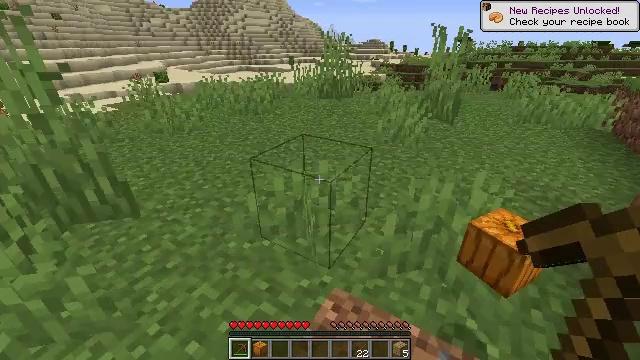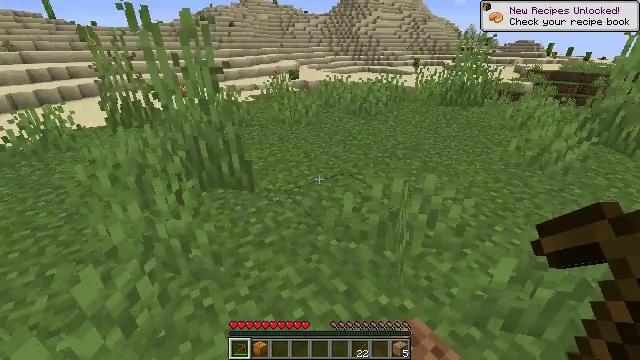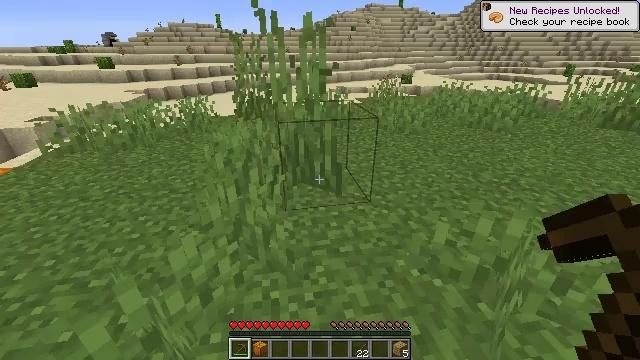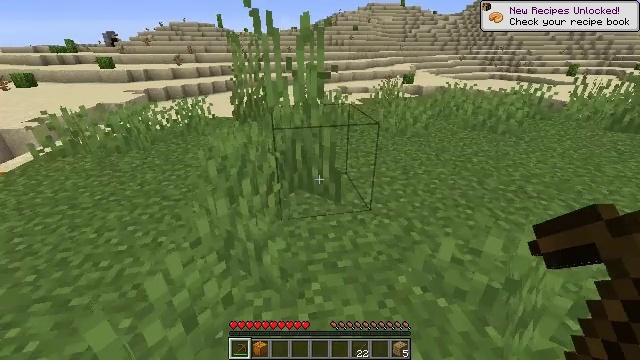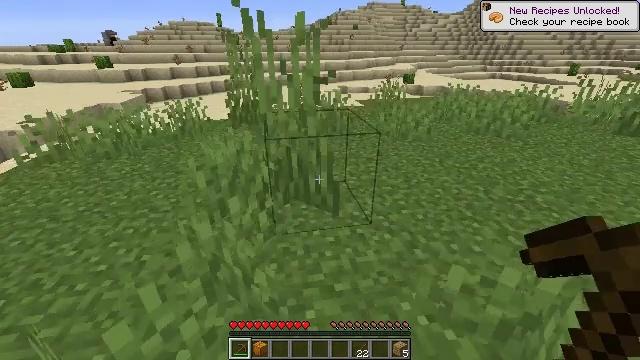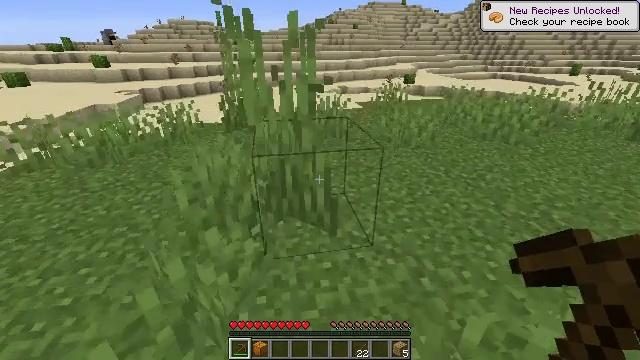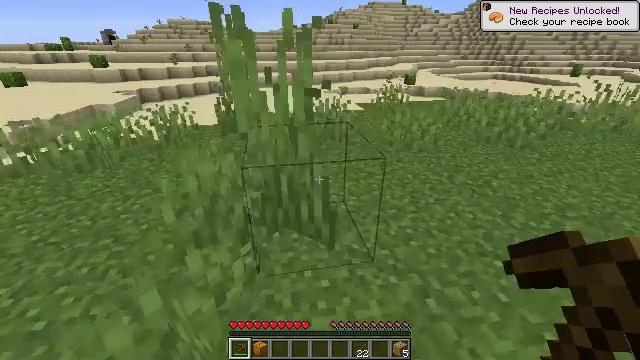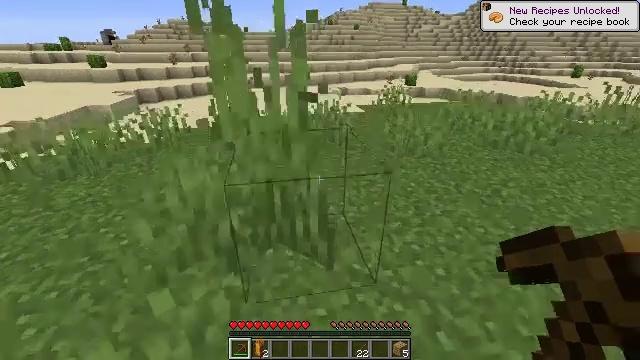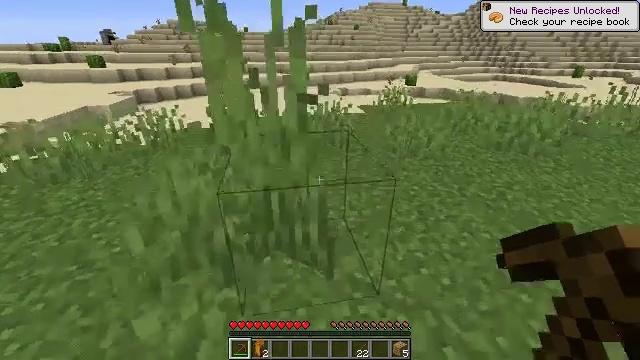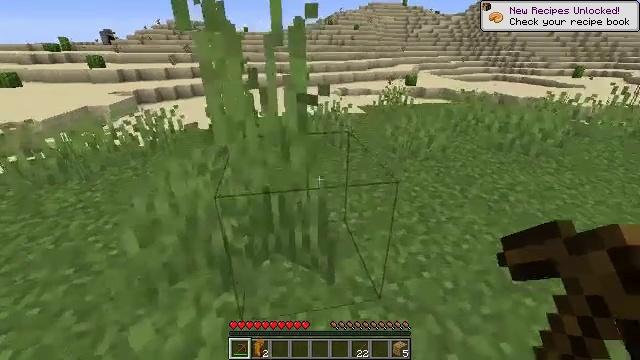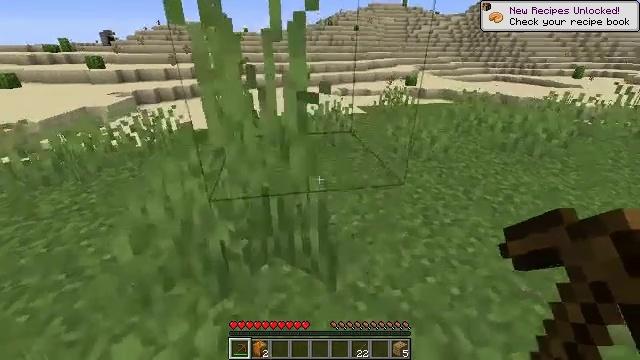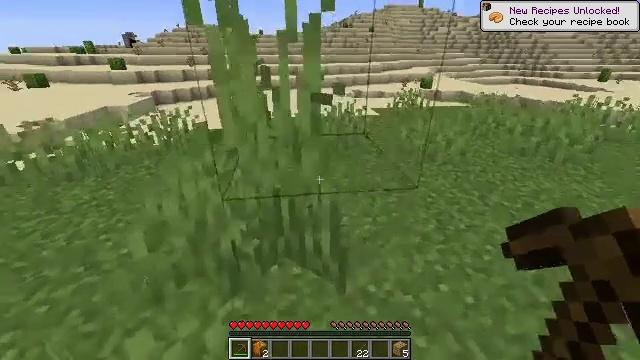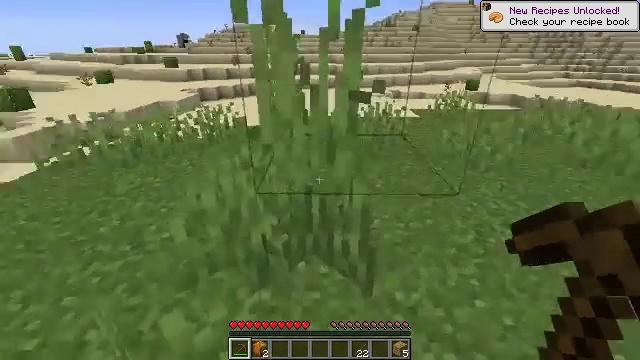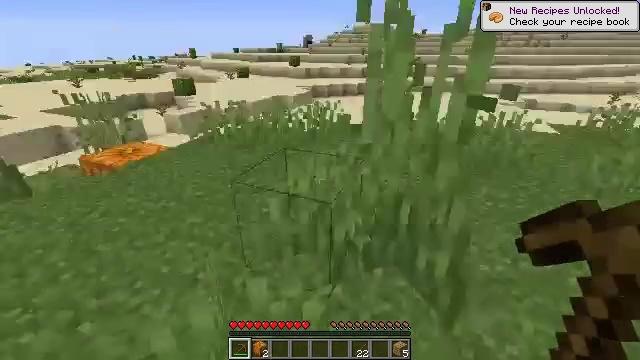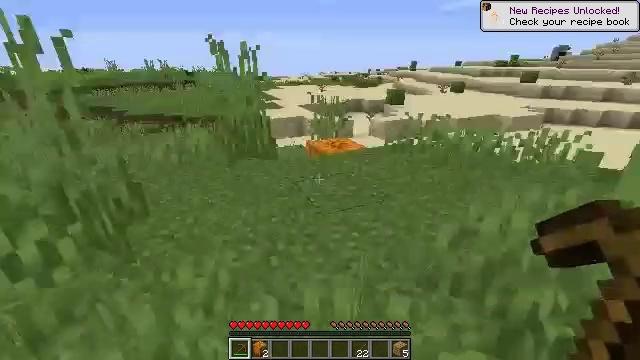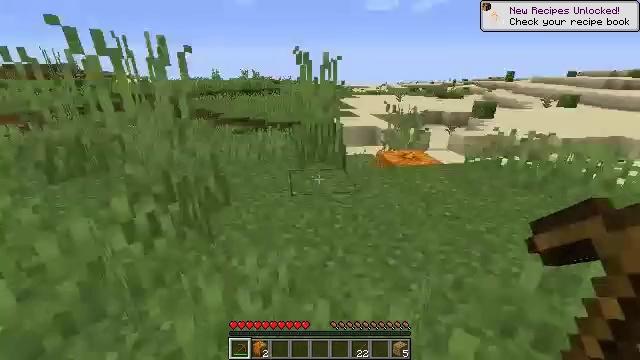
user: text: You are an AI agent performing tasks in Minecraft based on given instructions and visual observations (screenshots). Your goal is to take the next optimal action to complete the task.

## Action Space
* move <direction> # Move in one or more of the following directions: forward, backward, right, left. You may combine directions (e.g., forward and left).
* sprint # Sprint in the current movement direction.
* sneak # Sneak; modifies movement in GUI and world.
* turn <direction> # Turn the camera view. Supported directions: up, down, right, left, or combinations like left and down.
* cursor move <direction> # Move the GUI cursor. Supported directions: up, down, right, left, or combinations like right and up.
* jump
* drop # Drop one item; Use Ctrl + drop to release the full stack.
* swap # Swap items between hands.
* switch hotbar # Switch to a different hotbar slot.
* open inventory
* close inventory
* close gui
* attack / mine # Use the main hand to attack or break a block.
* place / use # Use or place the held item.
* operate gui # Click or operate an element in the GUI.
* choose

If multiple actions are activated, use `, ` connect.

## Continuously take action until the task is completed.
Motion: motion action
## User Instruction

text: Break the pumpkin to collect it.
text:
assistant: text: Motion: move forward, turn left
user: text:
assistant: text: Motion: move forward, turn left
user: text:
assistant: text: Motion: move forward
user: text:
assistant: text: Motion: move forward
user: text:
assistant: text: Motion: move forward
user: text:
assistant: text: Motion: move forward
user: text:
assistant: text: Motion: move forward
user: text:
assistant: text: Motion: no_op
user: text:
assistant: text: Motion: no_op
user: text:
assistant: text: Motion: no_op
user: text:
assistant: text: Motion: turn left
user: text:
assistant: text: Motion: turn left
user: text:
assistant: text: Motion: turn left
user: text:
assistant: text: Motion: turn left and up
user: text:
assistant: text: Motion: turn left and up
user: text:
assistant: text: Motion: turn left
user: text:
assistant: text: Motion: no_op
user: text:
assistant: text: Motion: move forward
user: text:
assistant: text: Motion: move forward
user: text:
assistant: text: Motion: move forward
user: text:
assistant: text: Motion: move forward
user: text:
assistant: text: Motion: move forward
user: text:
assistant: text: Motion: move forward, turn right
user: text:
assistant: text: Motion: move forward, turn right
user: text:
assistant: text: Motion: move forward, turn right
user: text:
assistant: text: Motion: move forward, turn right
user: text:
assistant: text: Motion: move forward, turn right
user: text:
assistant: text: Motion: move forward, turn right
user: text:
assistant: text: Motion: move forward, turn right
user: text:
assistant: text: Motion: move forward, turn right